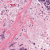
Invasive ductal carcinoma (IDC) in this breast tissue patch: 1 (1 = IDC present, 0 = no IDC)